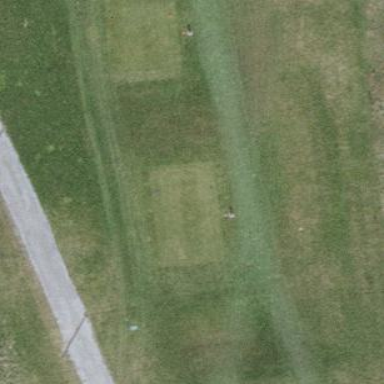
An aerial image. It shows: Golf tee on grassy land.